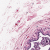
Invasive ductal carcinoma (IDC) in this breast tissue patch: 0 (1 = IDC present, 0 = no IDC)